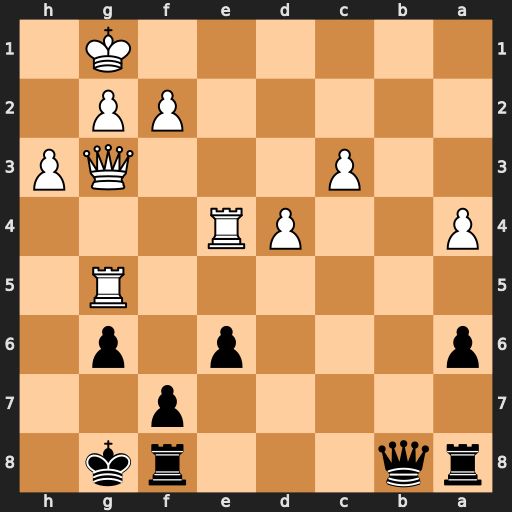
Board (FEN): rq3rk1/5p2/p3p1p1/6R1/P2PR3/2P3QP/5PP1/6K1
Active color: b
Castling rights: -
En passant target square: -
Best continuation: Qb1+ Kh2 Qxe4